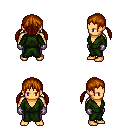
a pixel art fantasy rpg character, male body template, human, tanned skin, green robe, magenta pants, brunette twin-tailed hairstyle, metal gloves, four views (front, back, left, right), 2x2 character sprite sheet, small pixel art, hard edges, no anti-aliasing